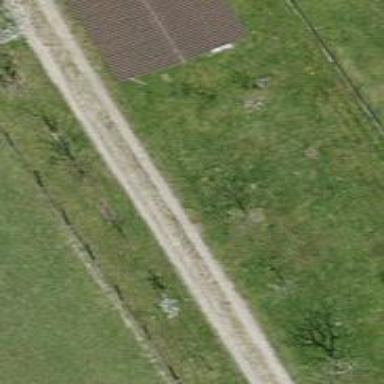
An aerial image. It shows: Track with grade 2 tracktype.